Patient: sex M, age 80
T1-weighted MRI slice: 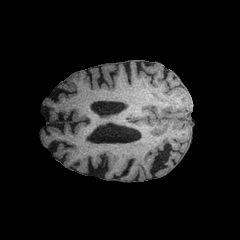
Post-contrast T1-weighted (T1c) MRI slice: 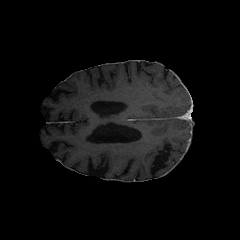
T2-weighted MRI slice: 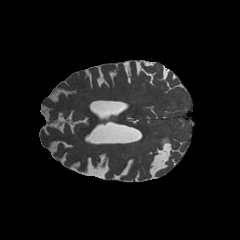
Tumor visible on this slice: no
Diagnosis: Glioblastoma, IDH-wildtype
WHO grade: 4